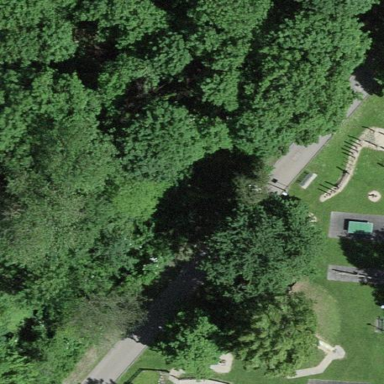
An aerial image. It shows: Playground area for leisure activities on the land.